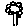
Label: flower